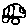
Label: car